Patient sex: F
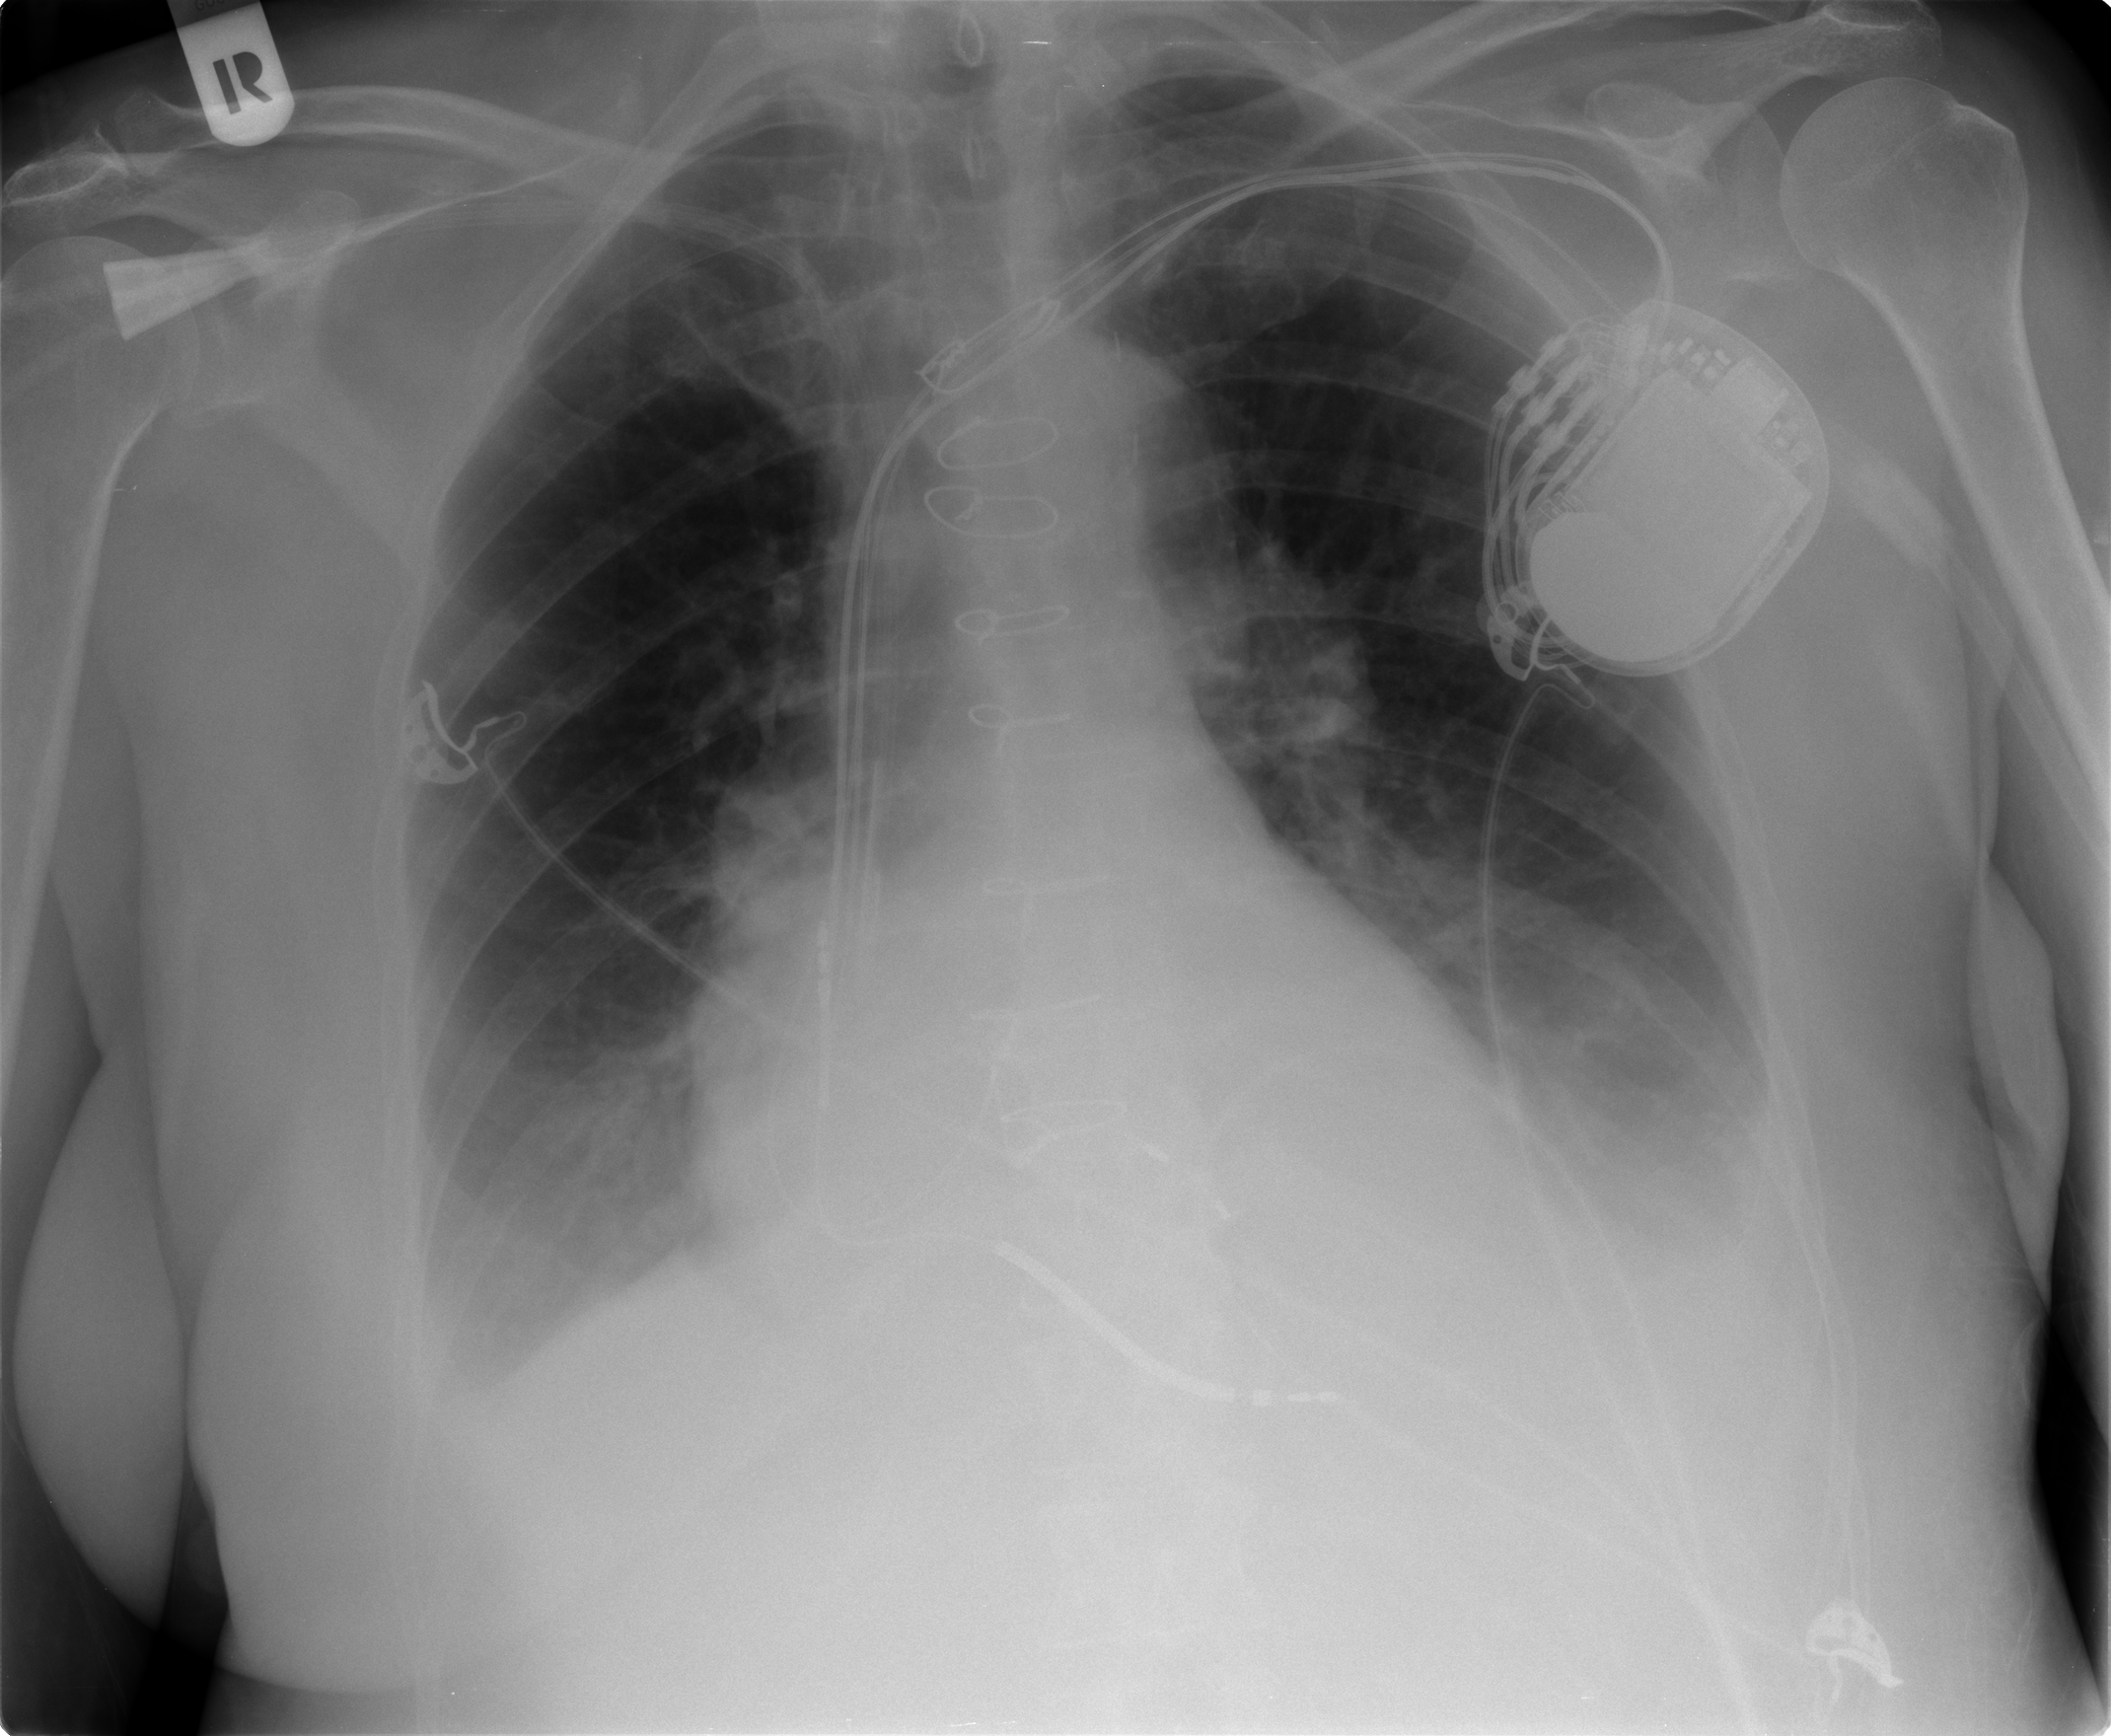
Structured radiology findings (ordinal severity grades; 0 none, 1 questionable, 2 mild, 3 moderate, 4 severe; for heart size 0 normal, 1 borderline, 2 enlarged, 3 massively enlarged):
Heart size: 2
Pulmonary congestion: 2
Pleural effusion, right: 2
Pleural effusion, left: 2
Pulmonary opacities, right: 0
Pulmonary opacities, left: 0
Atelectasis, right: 2
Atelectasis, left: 2